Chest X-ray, PA view. Patient: 51 years old, sex M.
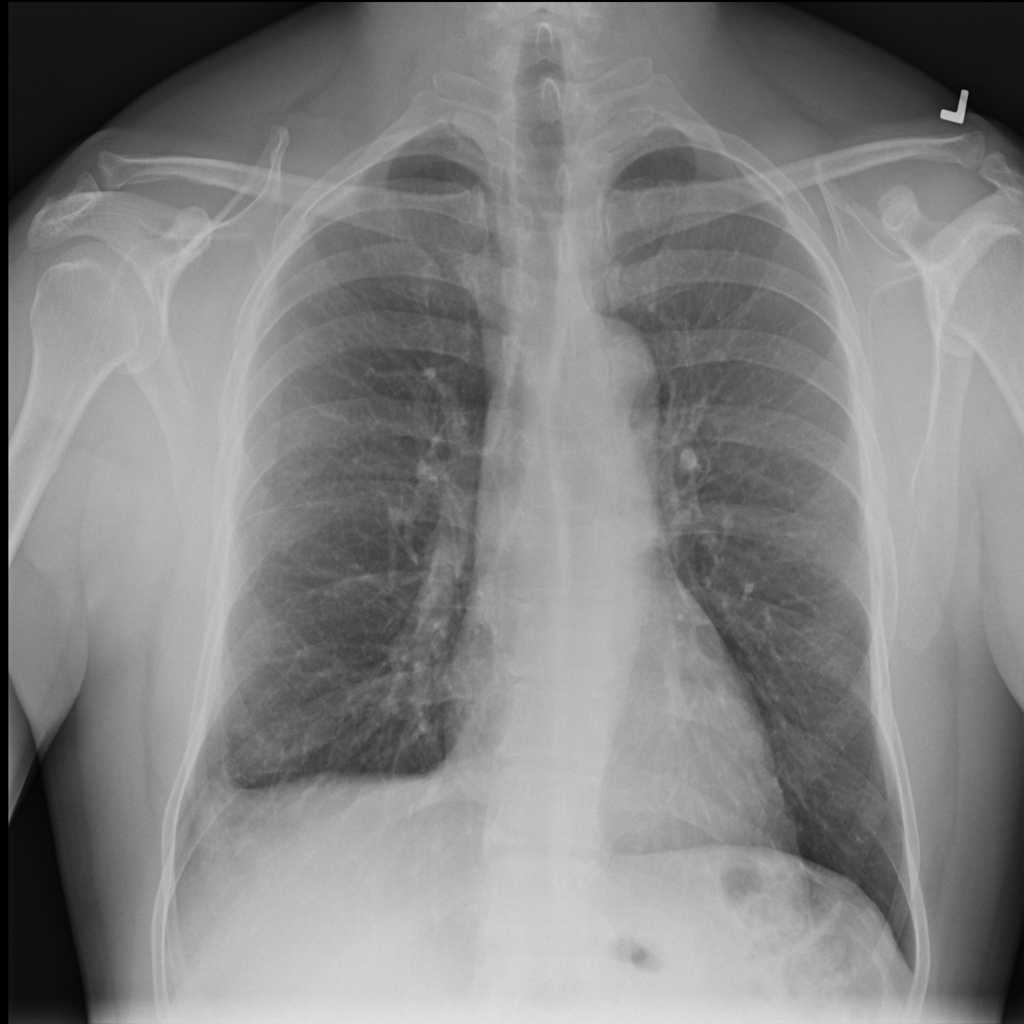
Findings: Fibrosis, Infiltration